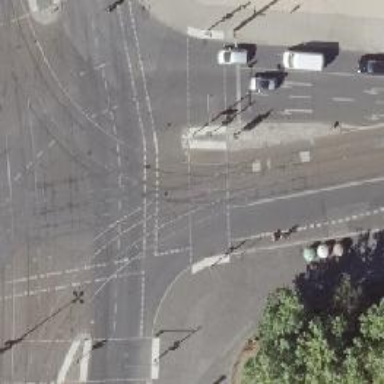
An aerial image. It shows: Railway crossing.